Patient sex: F
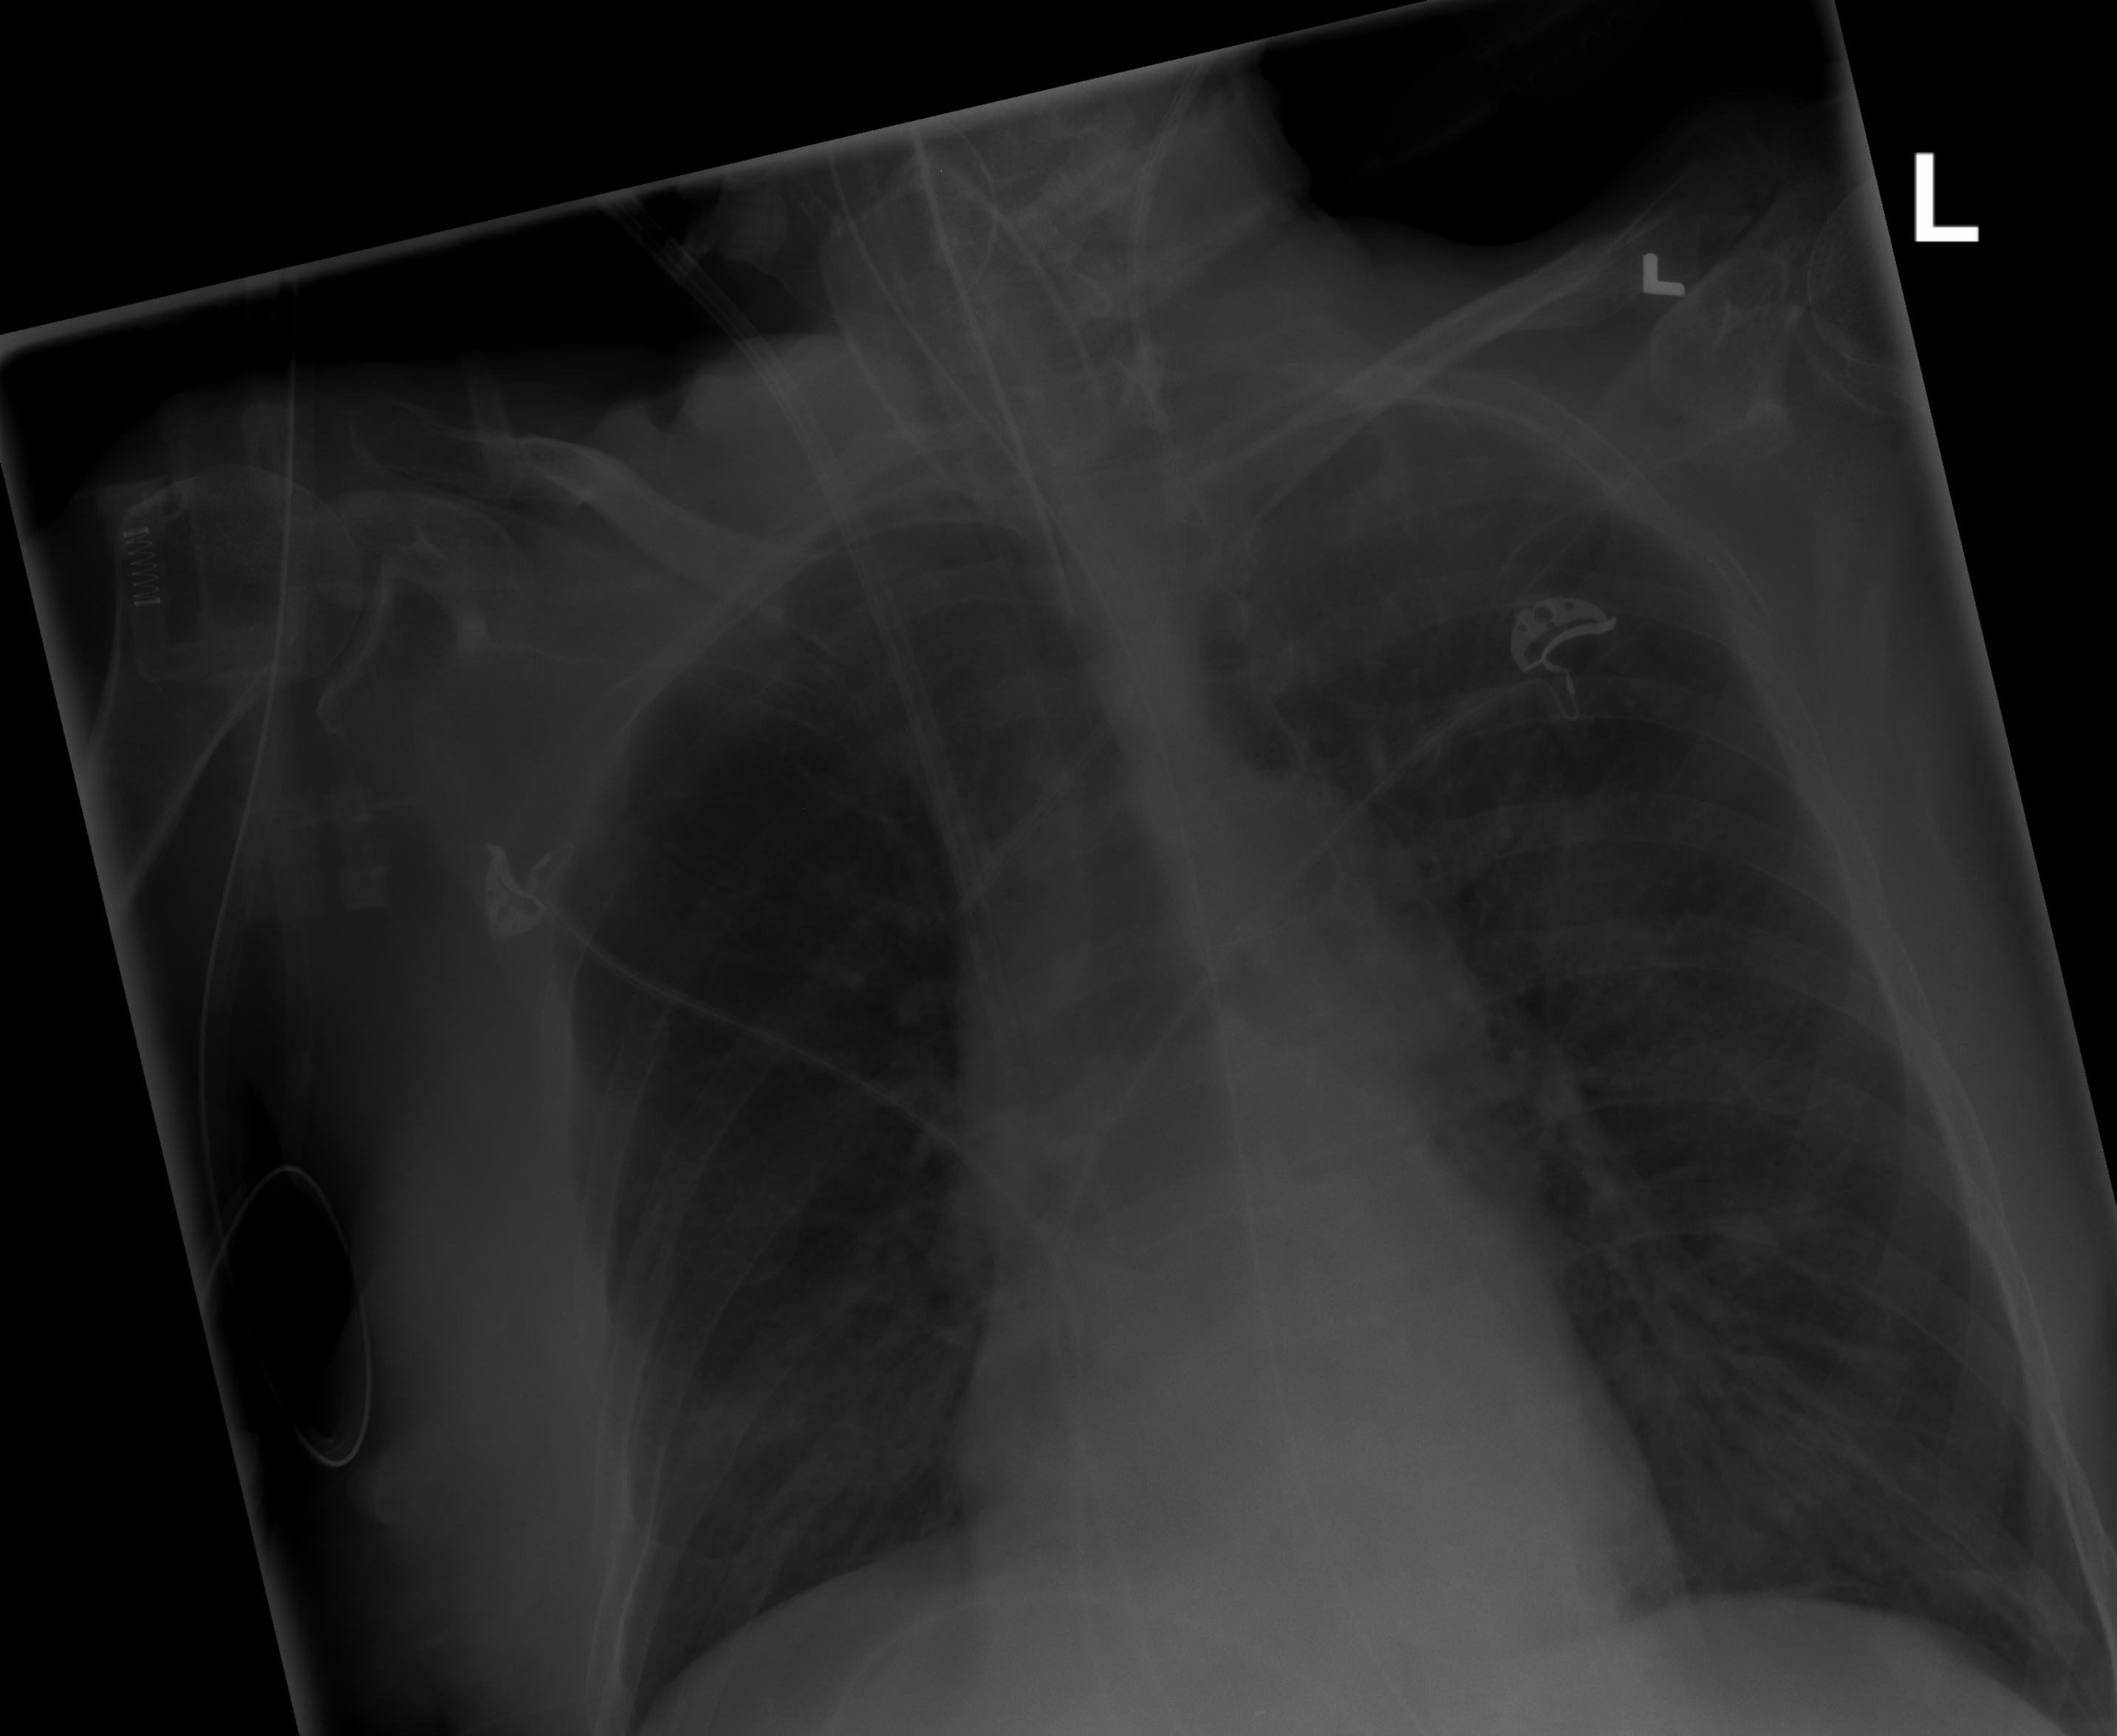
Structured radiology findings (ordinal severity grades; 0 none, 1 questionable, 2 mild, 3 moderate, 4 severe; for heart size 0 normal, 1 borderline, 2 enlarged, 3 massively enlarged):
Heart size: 0
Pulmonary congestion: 0
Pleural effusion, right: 0
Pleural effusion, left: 0
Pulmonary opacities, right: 2
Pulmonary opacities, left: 0
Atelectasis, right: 2
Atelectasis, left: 0